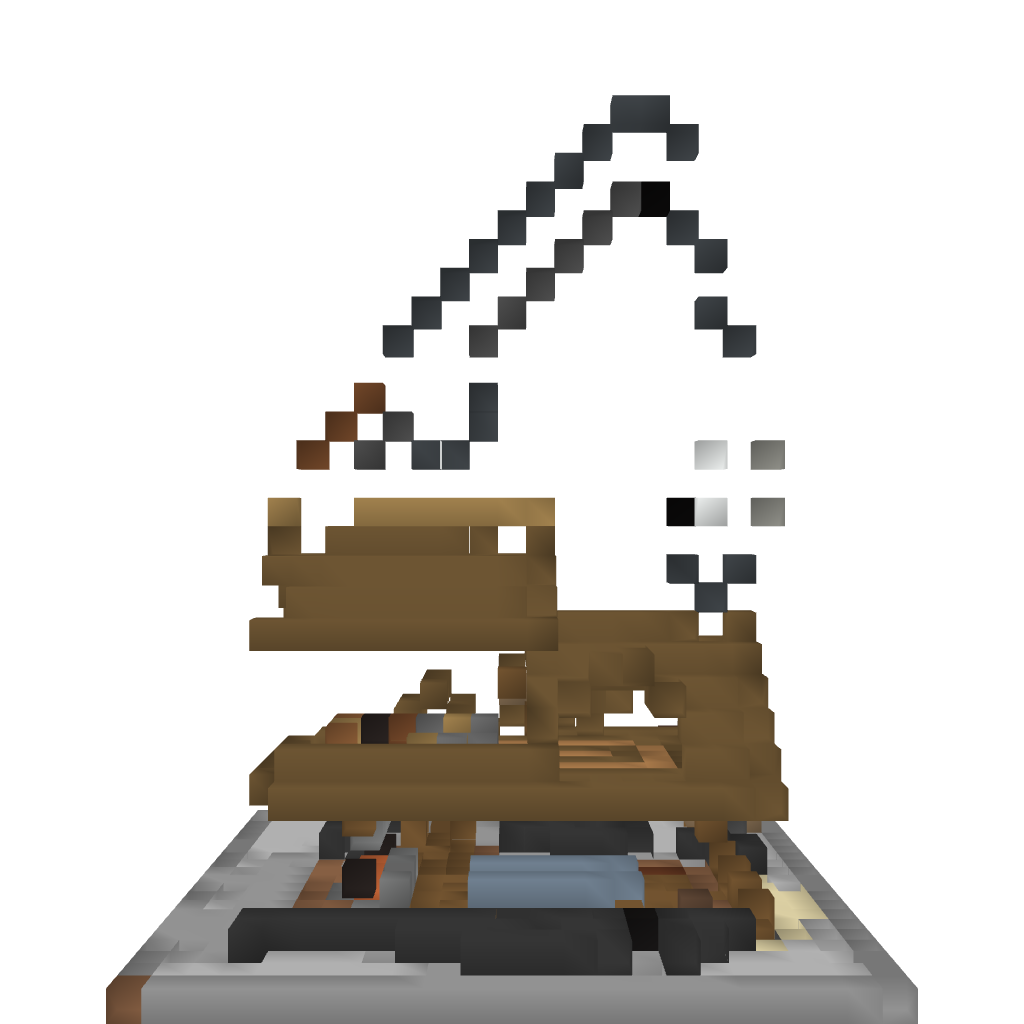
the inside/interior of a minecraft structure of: Fishing lodge